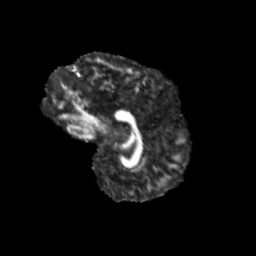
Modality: FA
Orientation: sagittal
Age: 12
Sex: male
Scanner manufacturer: siemens
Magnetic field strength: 3 T
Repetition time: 3.8 s
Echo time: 0.07 s